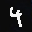
Label: 4